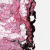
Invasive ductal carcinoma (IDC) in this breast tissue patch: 0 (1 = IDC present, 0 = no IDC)